Question:
clases
Book: Id, Name, Content, Publishment
Author: Id,Name
is many-to-many
Book
'''
Id | Name | Content | Publishment
1 book1 somecontent some pub
2 book2 somecont somepub
'''
Author
'''
Id | Name
1 Author1
2 Author2
3 Author3
4 Author4
'''
BookAuthor
'''
IdBook | IdAuthor
1 2
1 3
1 4
2 1
2 3
'''
How can I get something like:
'''
Name | Content | Author
Book1 some content Author2,Author3,Author3
Book2 somecontent Author1,Author3
'''
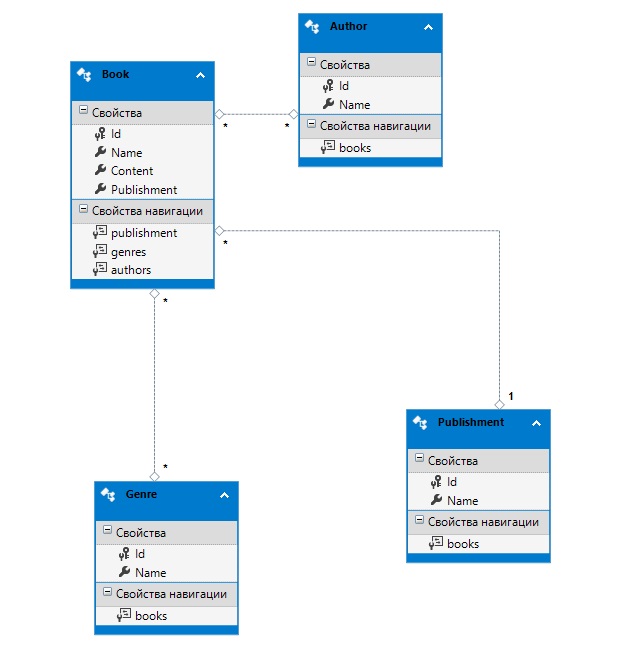
Answer: There are a few ways to accomplish this.
I assume based on looking at this you're using DB-first. If that's the case, your entities are created as partial classes. Create a new partial class file for your Book class and add a new property to retrieve the author names. Something like this:
'''
public partial class Book
{
public string AuthorNames => string.Join(", ", authors.Select(a => a.Name));
}
'''
To prevent multiple trips to the database to retrieve the associated authors, use include when retrieving your books.
'''
var books = myContext.Books.Include(nameof(Book.authors));
'''
Another way is to use projection to create an anonymous type.
'''
var books = myContext.Books
.Select(b => new {
b.Name,
b.Content,
AuthorNames = b.authors.Select(a => a.Name)
})
.AsEnumerable()
.Select(b => new {
b.Name,
b.Content,
Authors = string.Join(", ", b.AuthorNames)
});
'''